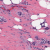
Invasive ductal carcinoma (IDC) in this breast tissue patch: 1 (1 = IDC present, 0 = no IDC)